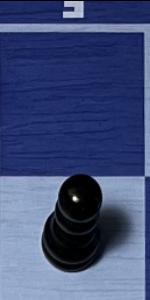
Label: Pawn_Black